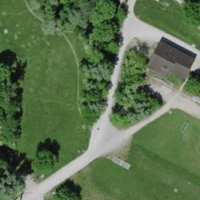
EUNIS habitat code: 53
Species observed at this site:
Cornus sanguinea
Fraxinus excelsior